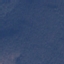
Land use / land cover: Forest